Question: im learning wpf for the first time,
i have made this far
'''
private void Button_Click(object sender, System.Windows.RoutedEventArgs e)
{
// TODO: Add event handler implementation here.
}
'''
lets say its my click button 'home' some how i have made a new window store.xaml at the same product.
heres a sc

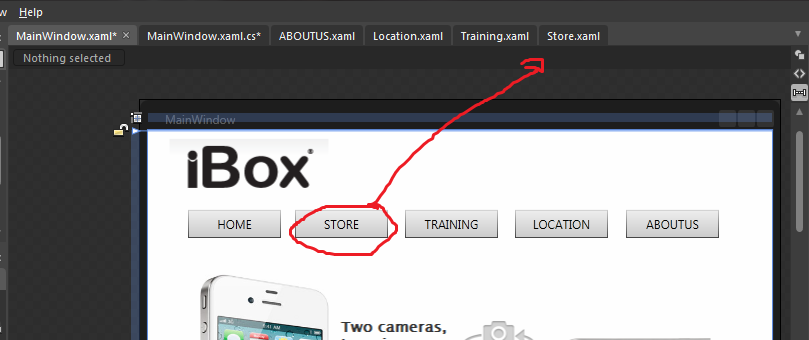
Answer: Your question seems a bit vague to me, if you simply want to display the store inside the same window you should not implement the content of the window directly but only use the window as a shell for your content, if your store is a window as well you should refactor it into a UserControl which then can be added to the window.
You can also use Pages, see the <URL> for more info on that.